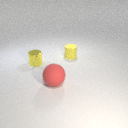
small yellow rubber cylinder to the right of large red rubber sphere